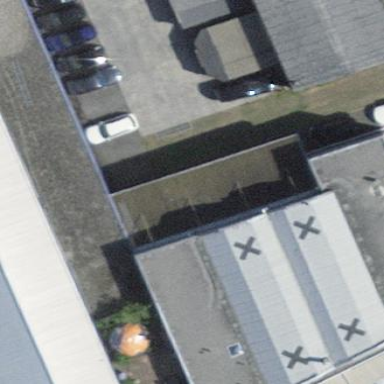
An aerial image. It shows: Commercial building with car shop.